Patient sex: F
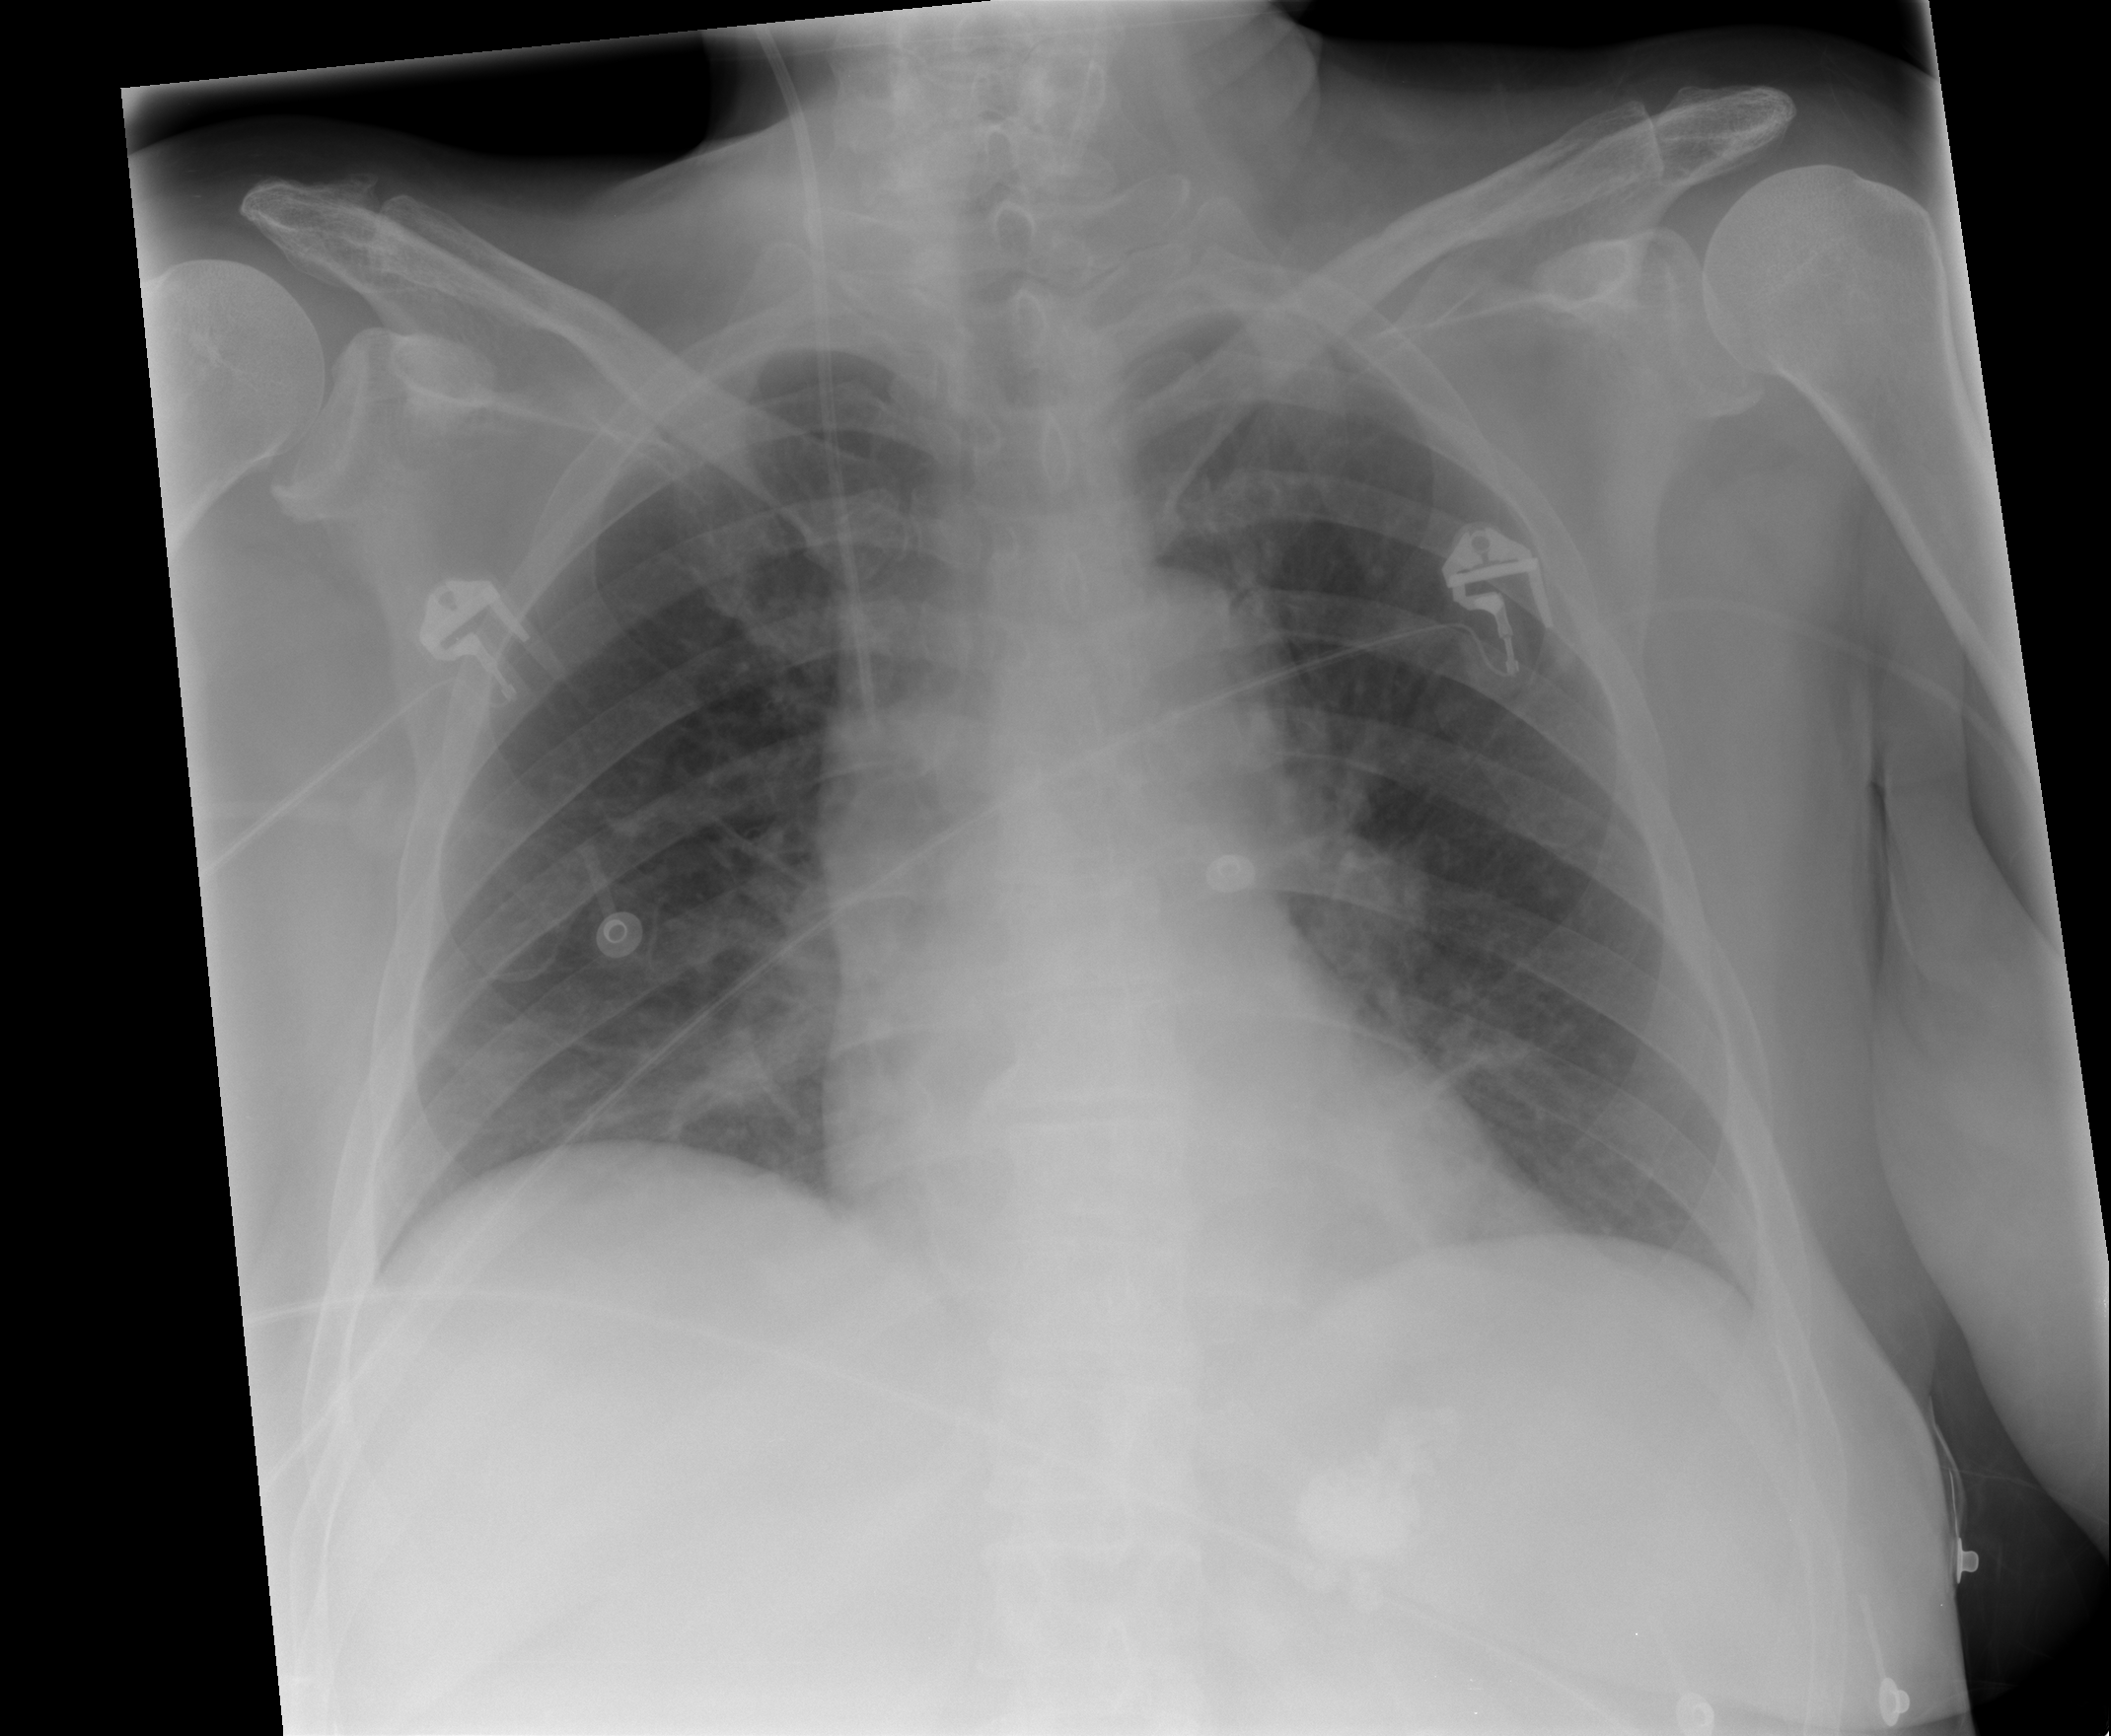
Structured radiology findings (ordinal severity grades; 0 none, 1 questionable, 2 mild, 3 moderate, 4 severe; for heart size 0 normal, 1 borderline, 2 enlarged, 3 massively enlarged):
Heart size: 2
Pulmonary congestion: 1
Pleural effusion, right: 0
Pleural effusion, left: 0
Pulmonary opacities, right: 0
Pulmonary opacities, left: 0
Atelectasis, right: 2
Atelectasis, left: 0